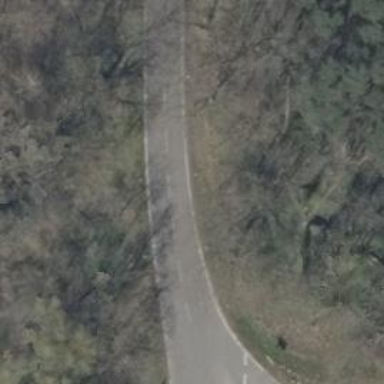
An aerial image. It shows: Secondary road.